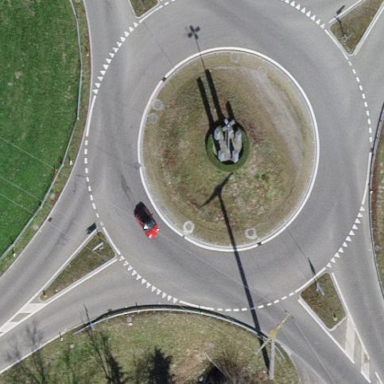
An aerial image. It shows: Primary highway intersecting roundabout.